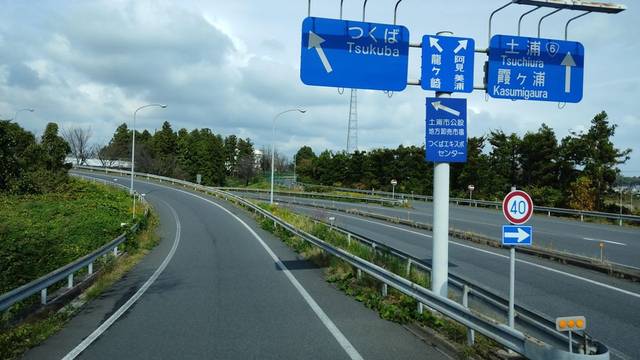
Region: Japan
Coordinates: 36.059, 140.158